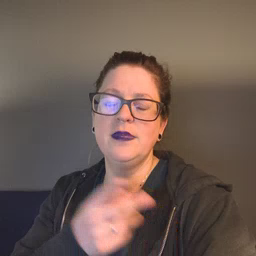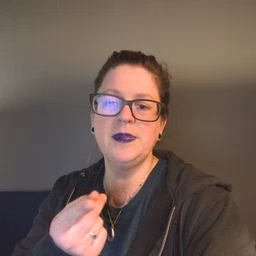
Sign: puppy